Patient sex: M
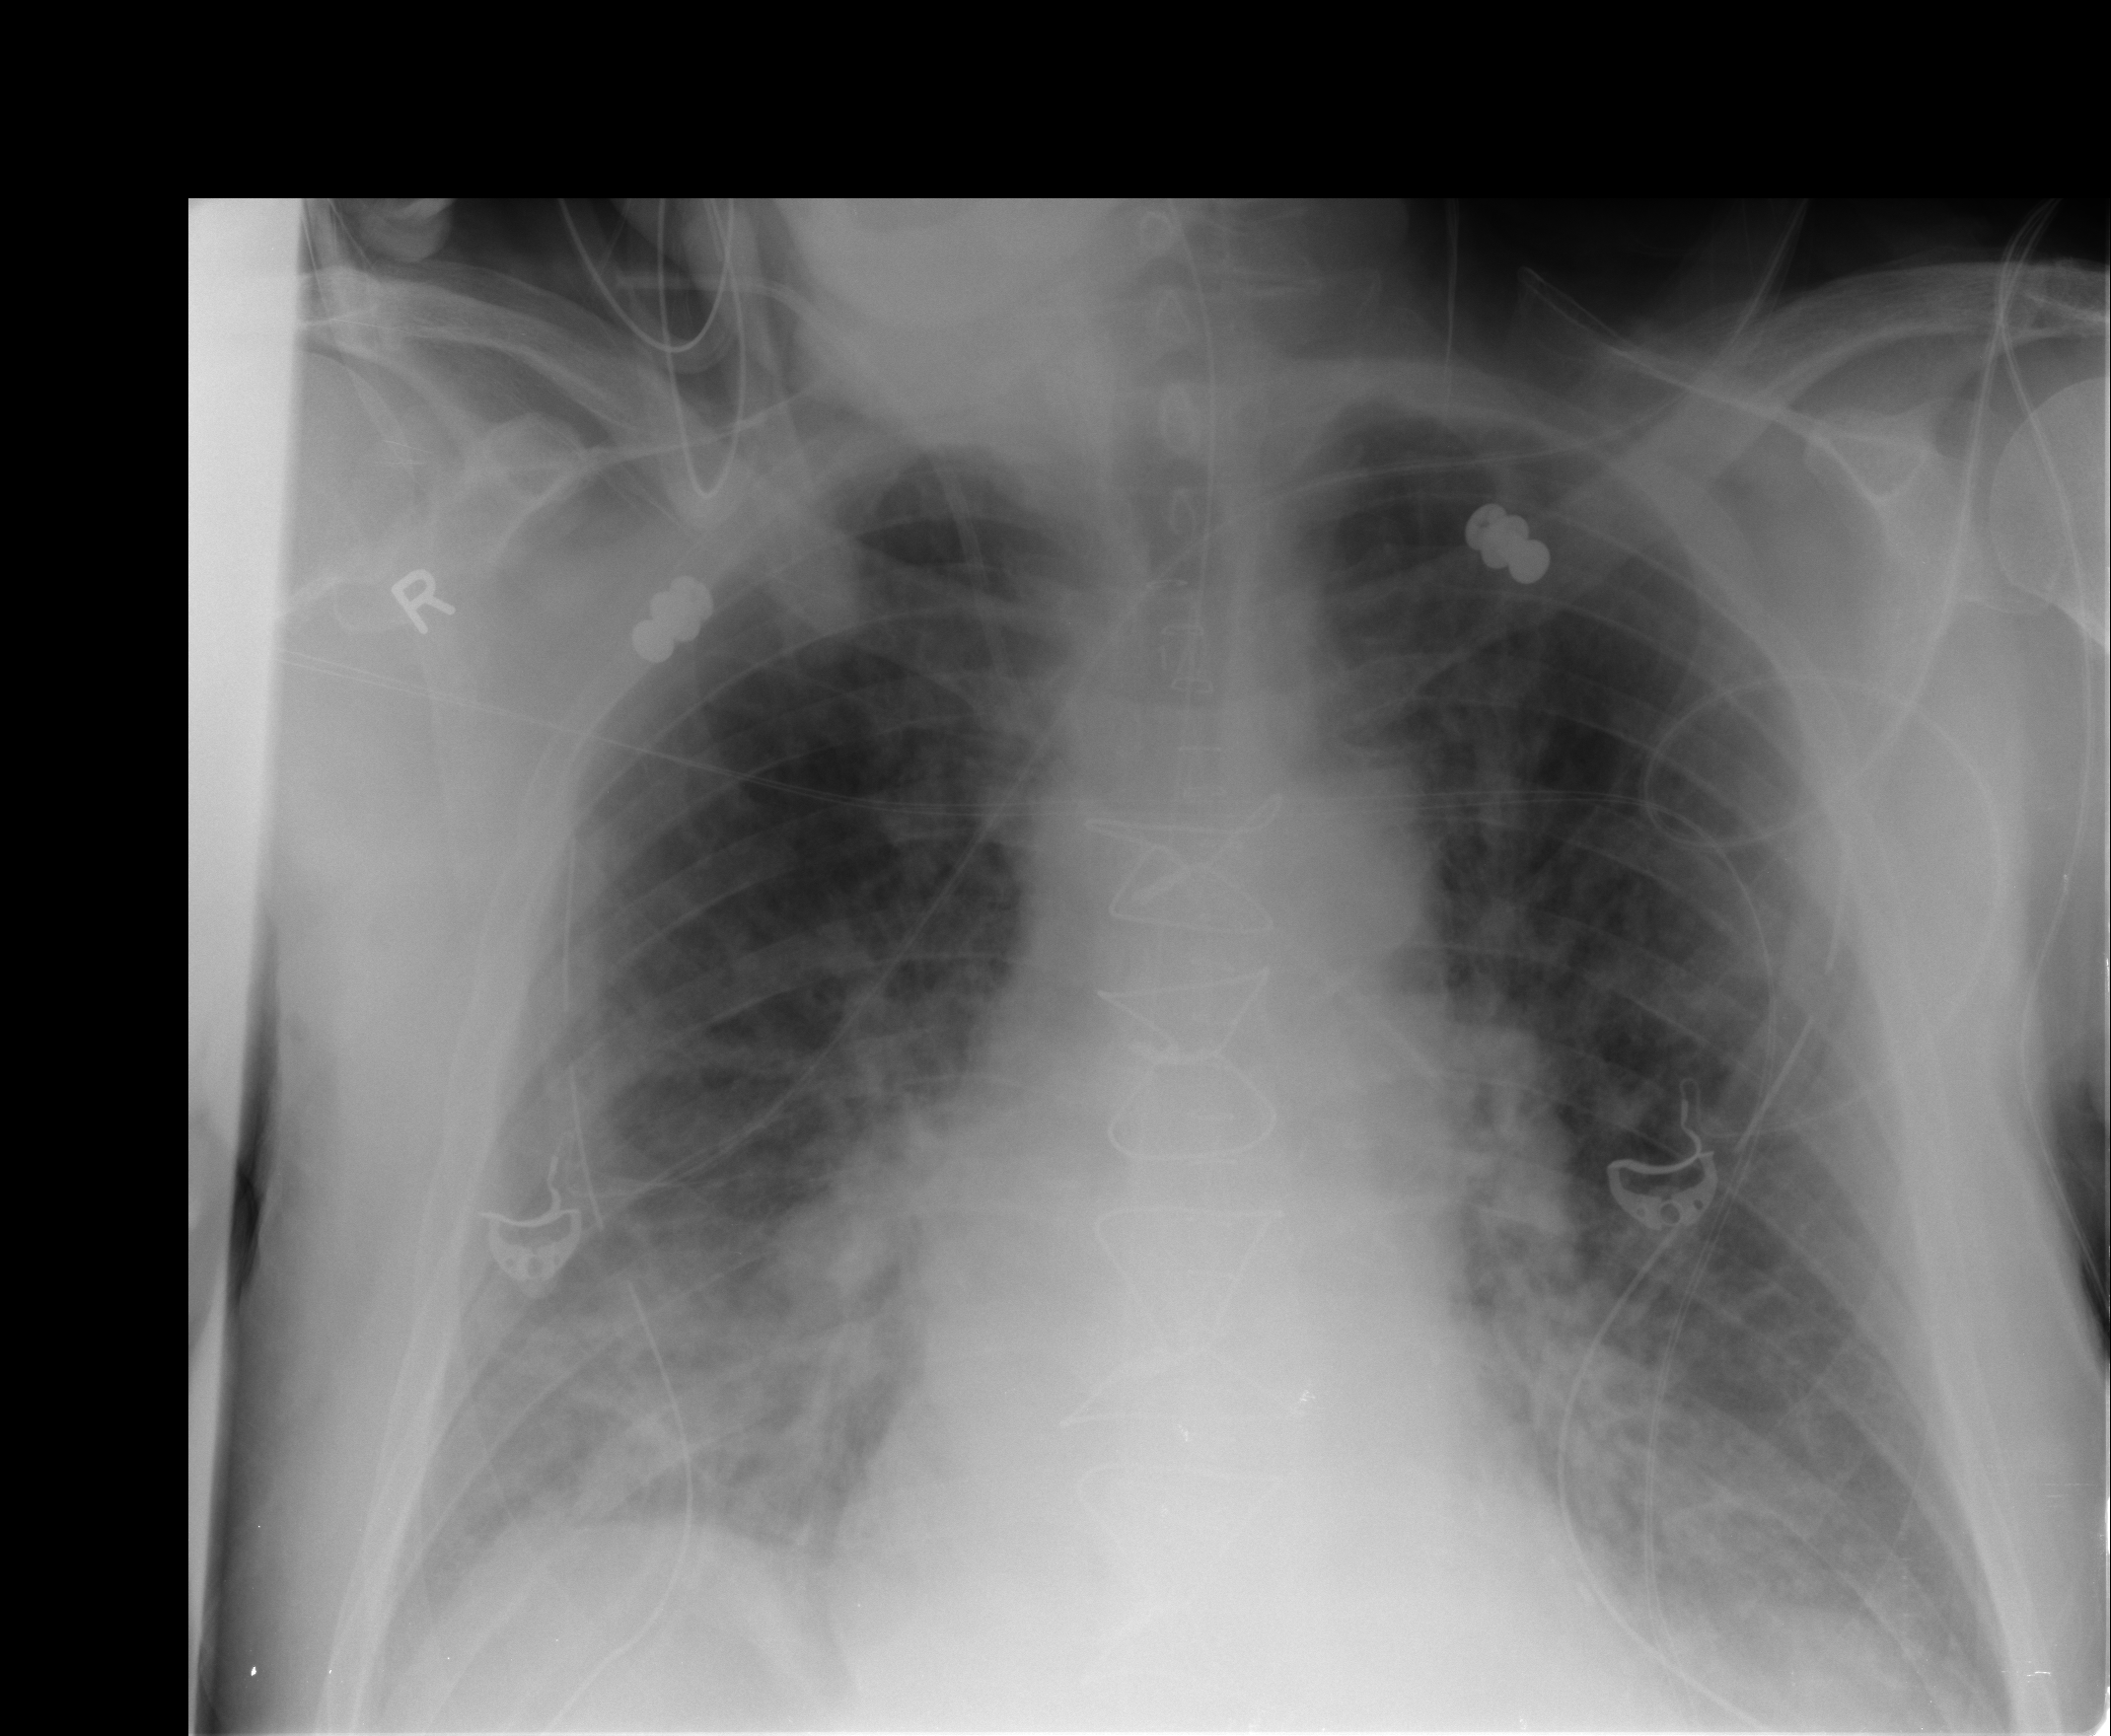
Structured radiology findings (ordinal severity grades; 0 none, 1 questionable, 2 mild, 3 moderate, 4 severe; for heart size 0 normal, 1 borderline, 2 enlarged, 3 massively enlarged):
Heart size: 0
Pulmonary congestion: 2
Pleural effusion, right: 0
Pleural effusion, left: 0
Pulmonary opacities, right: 1
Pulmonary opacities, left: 0
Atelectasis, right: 2
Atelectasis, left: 2